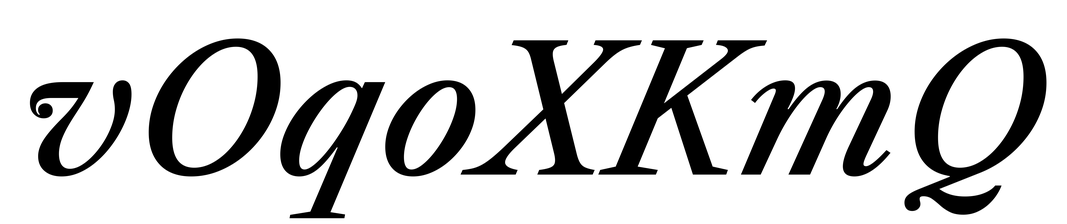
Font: LibreCaslonText-Italic_Medium_Italic